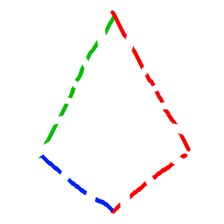
Shape: kite